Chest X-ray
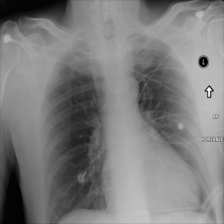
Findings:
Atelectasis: negative
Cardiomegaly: negative
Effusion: negative
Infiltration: negative
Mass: negative
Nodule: negative
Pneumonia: negative
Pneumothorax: negative
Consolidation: negative
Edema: negative
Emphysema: negative
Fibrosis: negative
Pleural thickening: negative
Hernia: negative